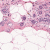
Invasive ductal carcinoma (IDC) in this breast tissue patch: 0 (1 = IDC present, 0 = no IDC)